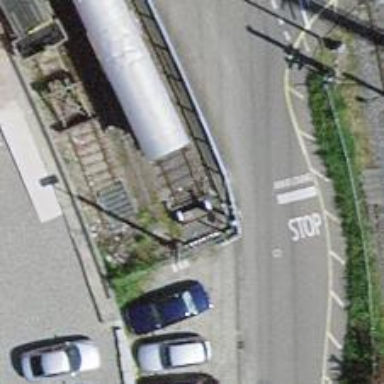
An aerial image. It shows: Railway buffer stop.